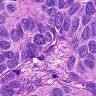
Metastatic tissue present: yes